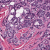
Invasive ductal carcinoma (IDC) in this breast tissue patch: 1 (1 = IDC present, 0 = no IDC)